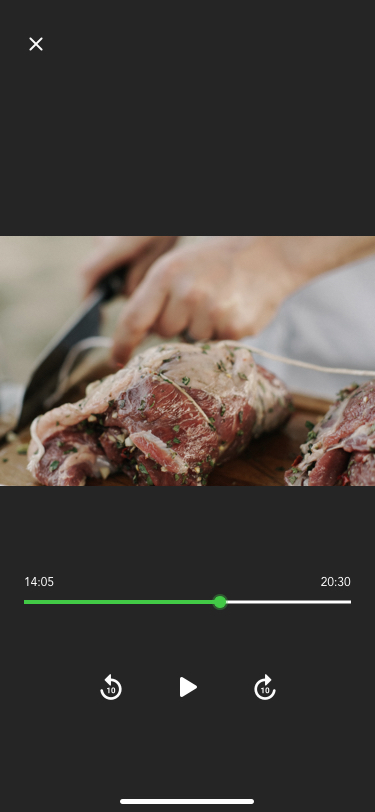
Text in this UI design:
14:05
20:30